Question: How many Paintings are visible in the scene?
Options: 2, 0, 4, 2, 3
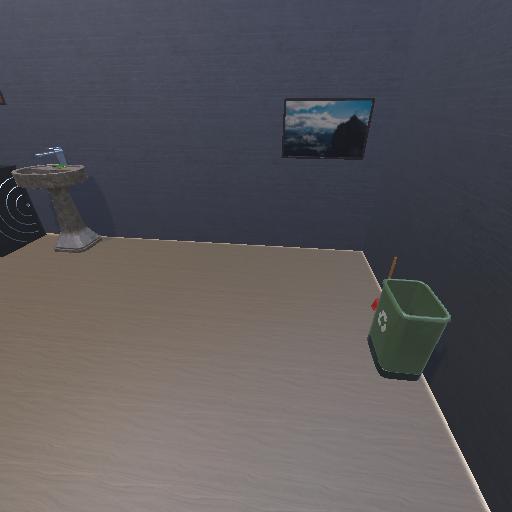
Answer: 2